Field crop: maize
Growth stage: 2
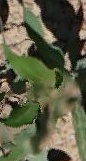
Species: maize